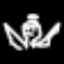
Label: angel